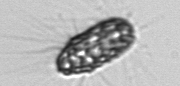
Label: Corethron_hystrix